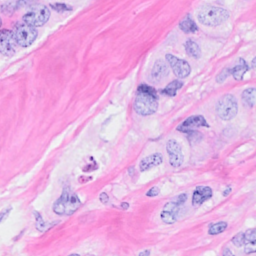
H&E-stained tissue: Breast